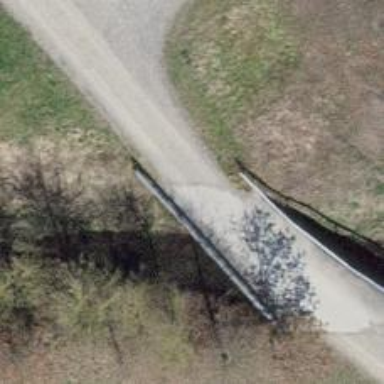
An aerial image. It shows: Gravel track on bridge with grade2 track type.